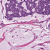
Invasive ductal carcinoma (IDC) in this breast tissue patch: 1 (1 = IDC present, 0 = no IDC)